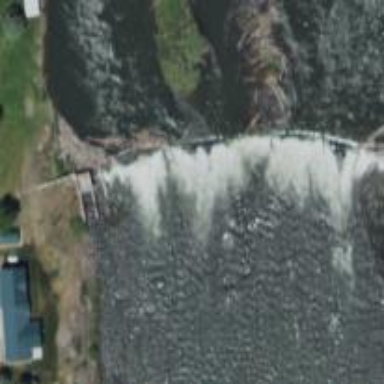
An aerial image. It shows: Dam across waterway.